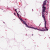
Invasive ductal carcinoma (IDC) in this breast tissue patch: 0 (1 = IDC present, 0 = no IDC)